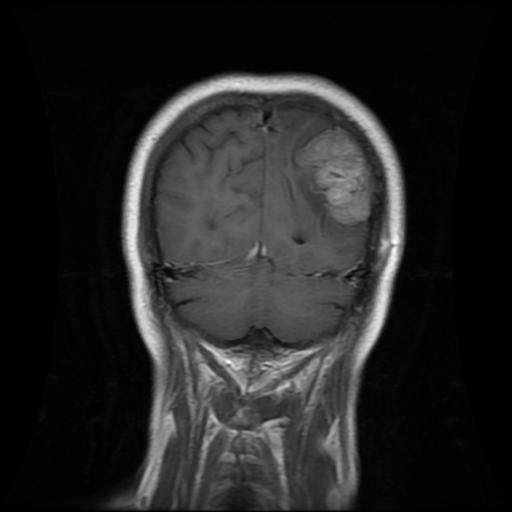
Label: meningioma